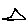
Label: triangle